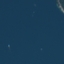
Land use / land cover class: SeaLake